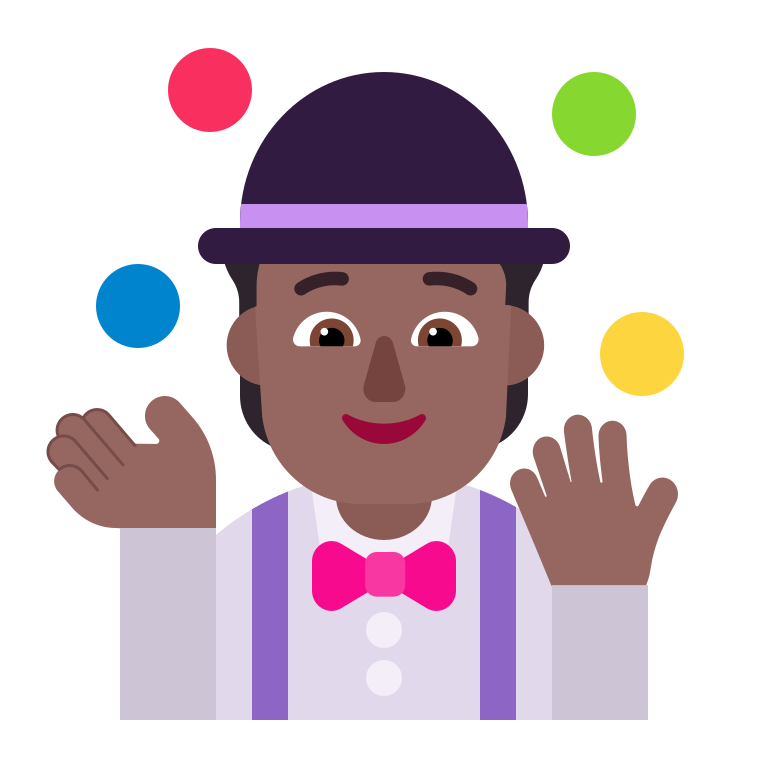
person juggling flat  dark